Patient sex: F
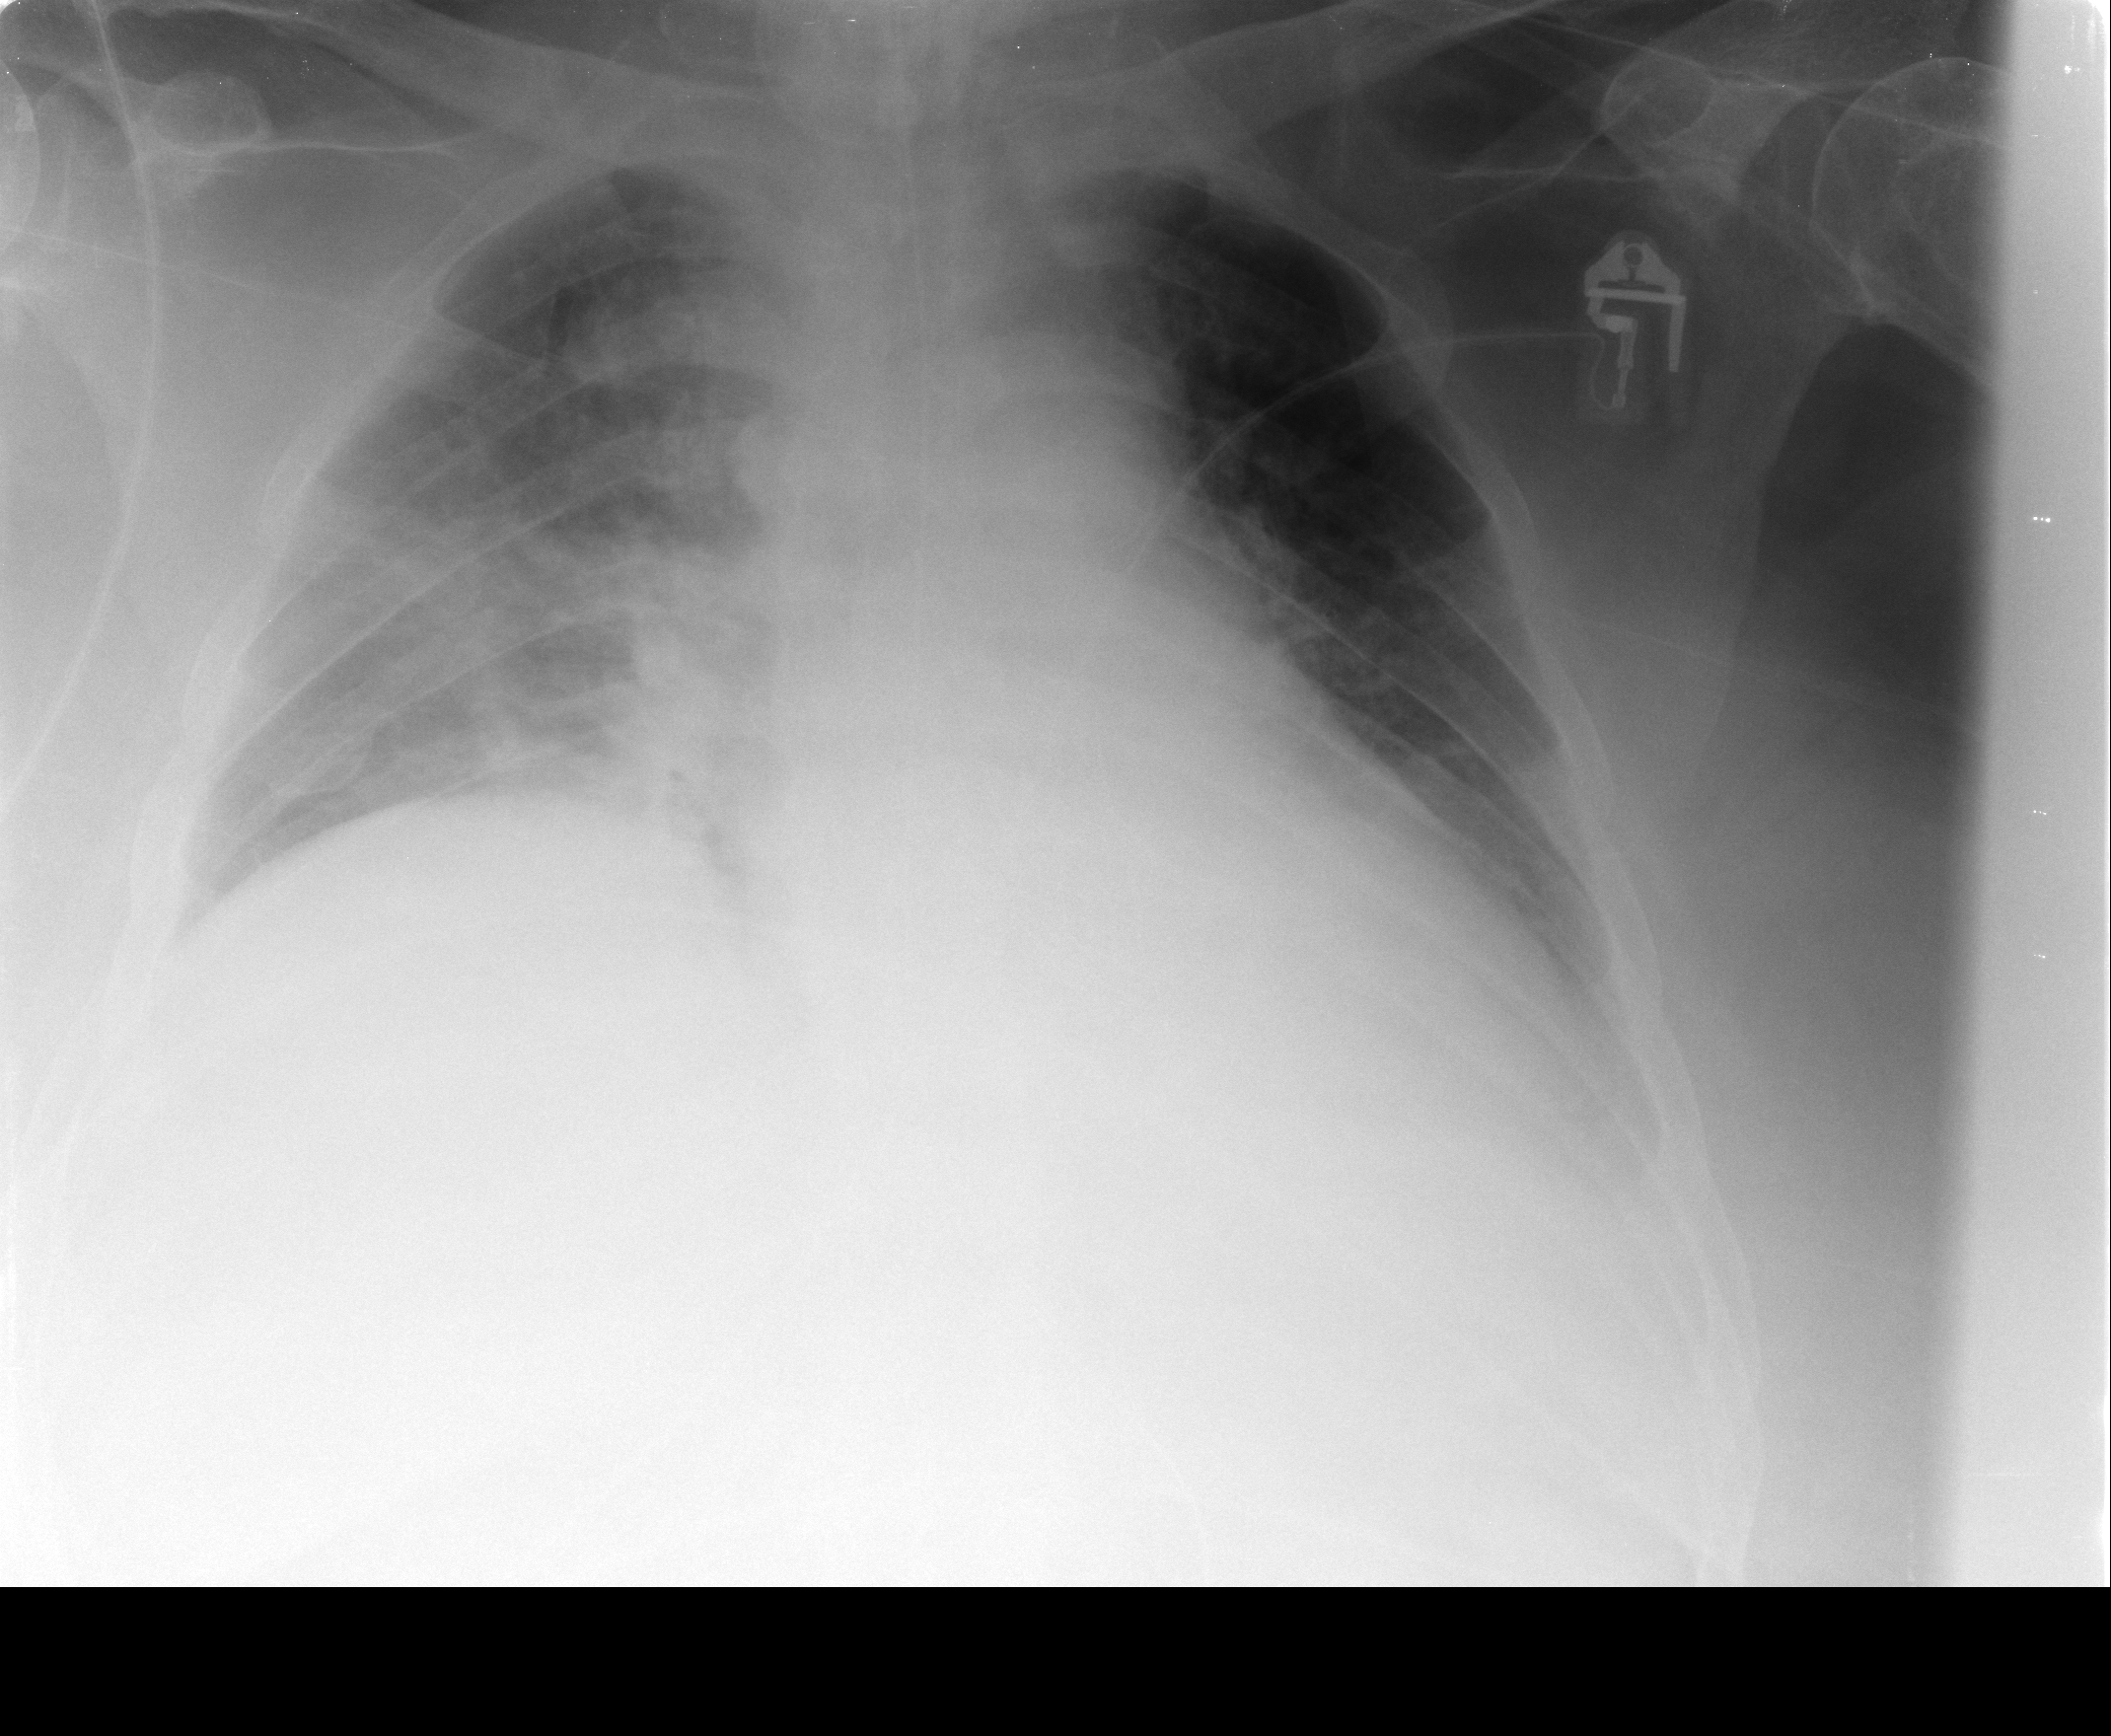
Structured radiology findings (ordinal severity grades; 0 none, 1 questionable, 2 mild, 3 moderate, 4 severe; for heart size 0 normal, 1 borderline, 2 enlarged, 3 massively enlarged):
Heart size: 1
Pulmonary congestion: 2
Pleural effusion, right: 2
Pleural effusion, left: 2
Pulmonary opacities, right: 3
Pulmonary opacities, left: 2
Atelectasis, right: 2
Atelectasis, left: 2